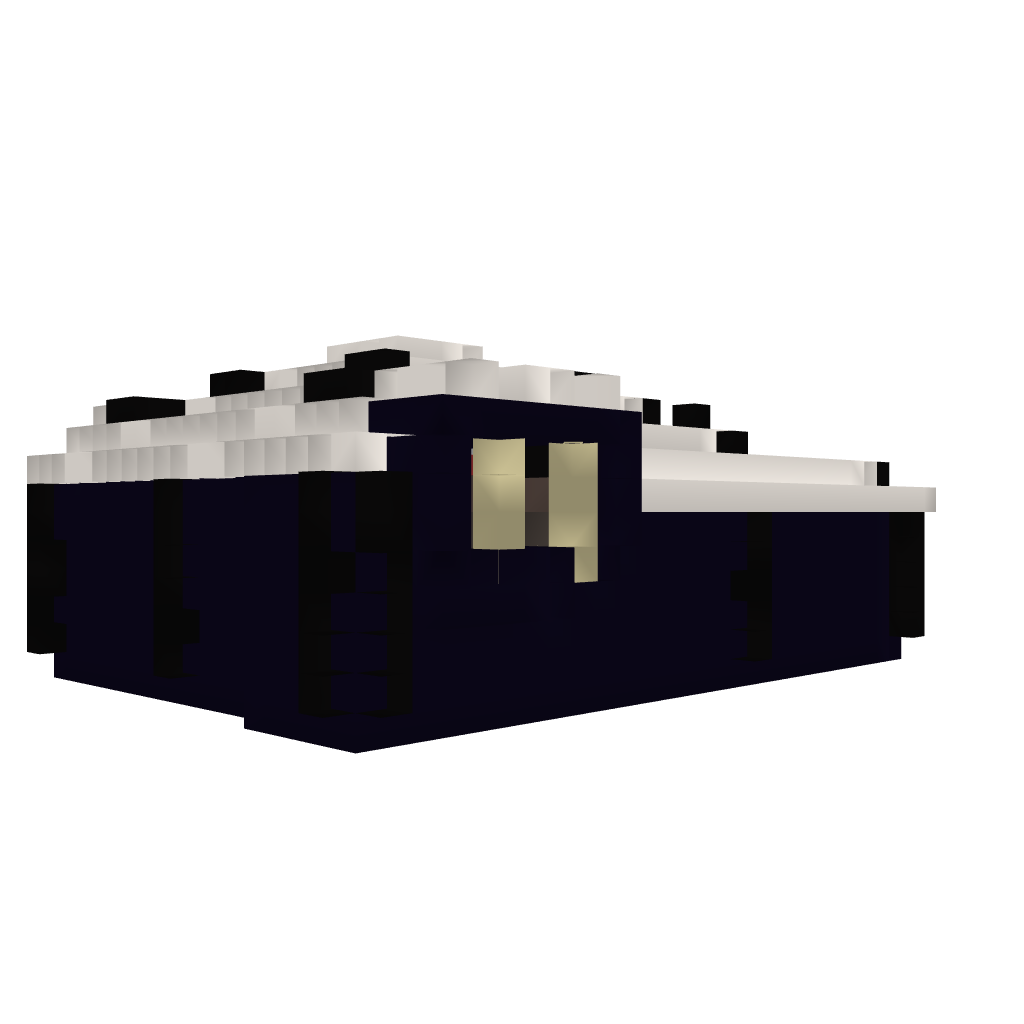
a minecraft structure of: Train Station for the Nether - Automated